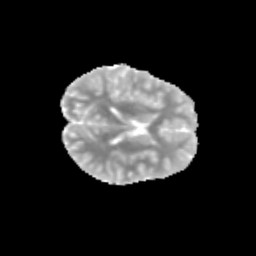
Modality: MD
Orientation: axial
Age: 12
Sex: female
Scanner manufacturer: siemens
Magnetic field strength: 3 T
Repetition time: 3.8 s
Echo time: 0.07 s